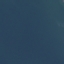
Land use / land cover class: SeaLake